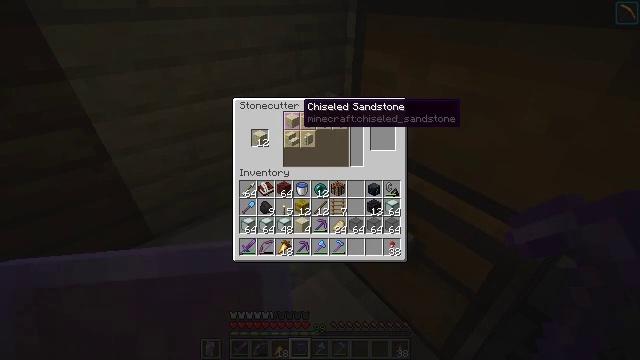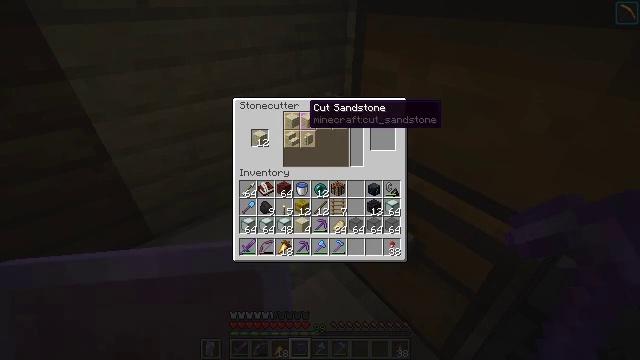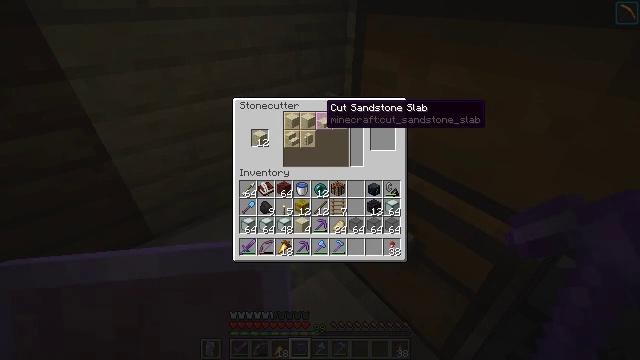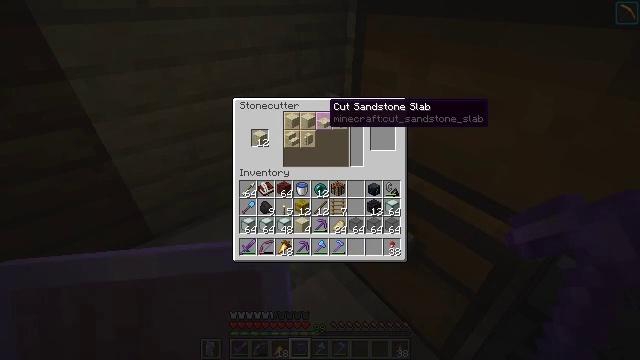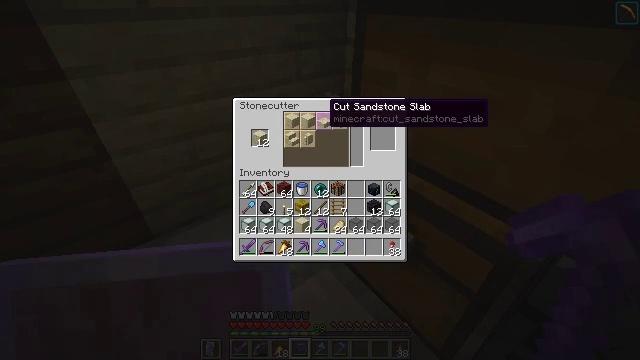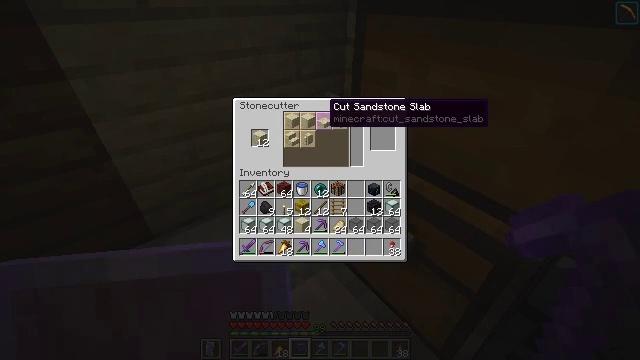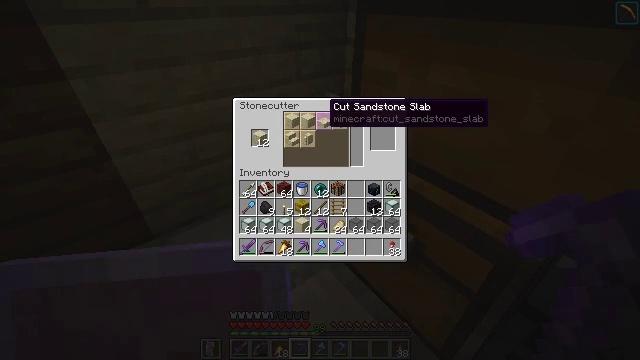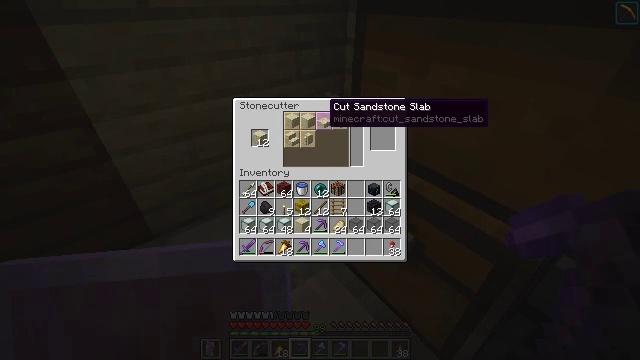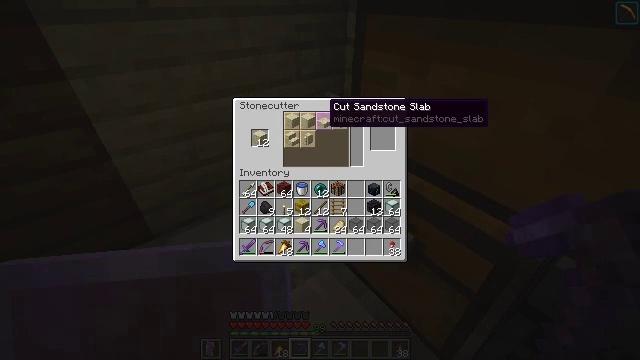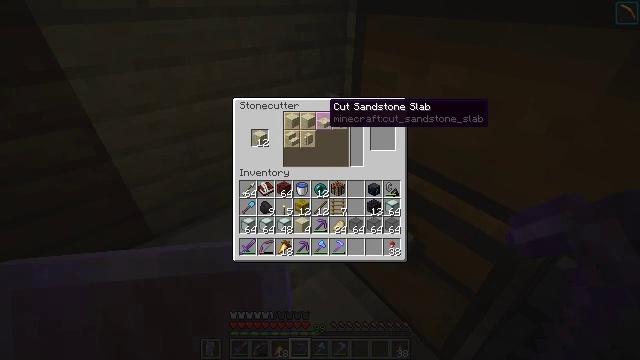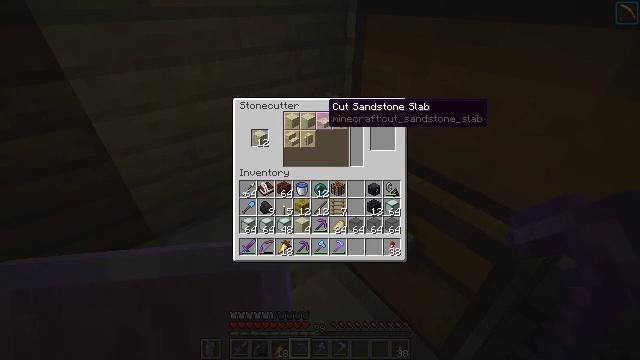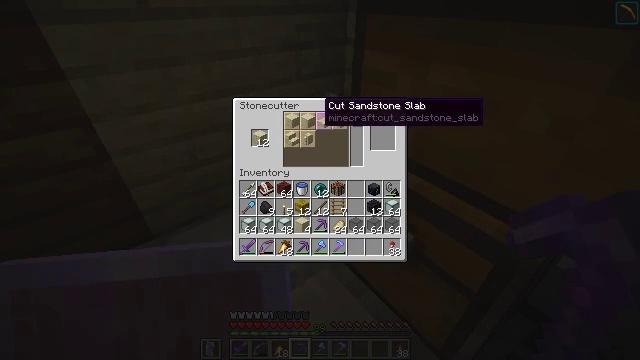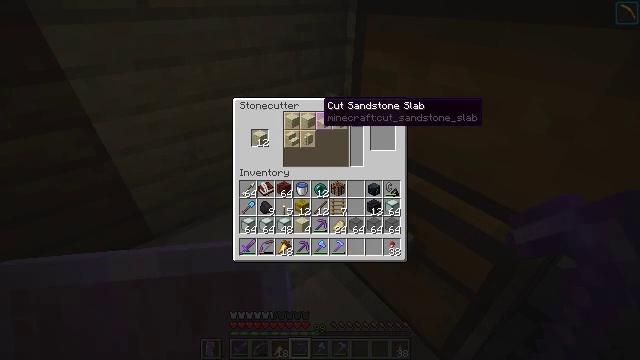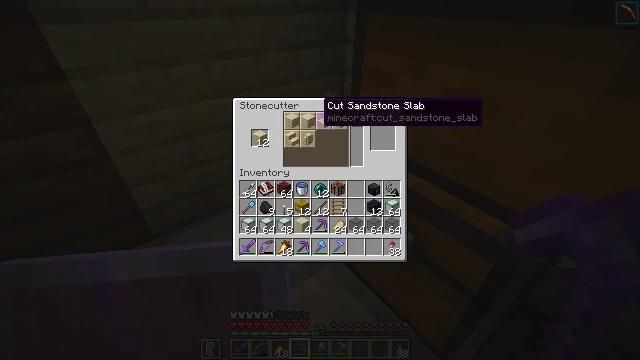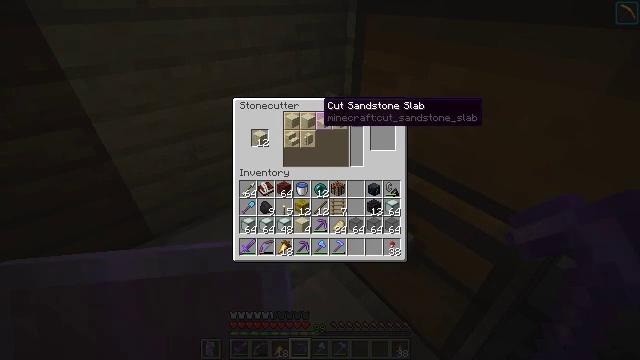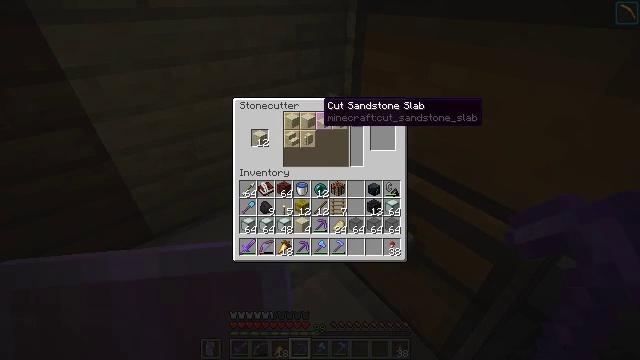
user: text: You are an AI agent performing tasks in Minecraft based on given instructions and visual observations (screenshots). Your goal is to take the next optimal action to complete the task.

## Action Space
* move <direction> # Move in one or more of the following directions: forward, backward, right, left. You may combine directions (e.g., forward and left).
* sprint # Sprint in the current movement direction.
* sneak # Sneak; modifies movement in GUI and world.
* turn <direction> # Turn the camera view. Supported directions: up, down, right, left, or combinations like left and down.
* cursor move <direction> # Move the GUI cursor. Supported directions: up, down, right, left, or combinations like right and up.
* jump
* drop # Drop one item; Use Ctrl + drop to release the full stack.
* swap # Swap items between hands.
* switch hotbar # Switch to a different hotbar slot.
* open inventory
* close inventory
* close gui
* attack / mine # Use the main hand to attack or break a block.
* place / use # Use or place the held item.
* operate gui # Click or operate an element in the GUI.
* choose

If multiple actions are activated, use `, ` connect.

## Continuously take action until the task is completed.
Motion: motion action
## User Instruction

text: craft item air
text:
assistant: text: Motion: no_op
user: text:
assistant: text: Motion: cursor move right
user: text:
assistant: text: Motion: no_op
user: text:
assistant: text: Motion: no_op
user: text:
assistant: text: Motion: no_op
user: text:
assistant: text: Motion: no_op
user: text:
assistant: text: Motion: no_op
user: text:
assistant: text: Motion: no_op
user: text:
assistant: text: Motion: no_op
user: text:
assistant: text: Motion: no_op
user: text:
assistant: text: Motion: no_op
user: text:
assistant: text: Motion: no_op
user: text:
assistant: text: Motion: no_op
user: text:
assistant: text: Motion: no_op
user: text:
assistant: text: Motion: no_op
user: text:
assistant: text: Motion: no_op
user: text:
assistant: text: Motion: no_op
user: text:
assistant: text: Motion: no_op
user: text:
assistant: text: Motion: no_op
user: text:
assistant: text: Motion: no_op
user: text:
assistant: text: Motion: no_op
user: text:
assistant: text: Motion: no_op
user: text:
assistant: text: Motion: no_op
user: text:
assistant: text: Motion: no_op
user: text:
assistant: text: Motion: no_op
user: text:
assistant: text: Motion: no_op
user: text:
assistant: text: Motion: no_op
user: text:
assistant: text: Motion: no_op
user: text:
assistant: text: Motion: no_op
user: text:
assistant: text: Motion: no_op